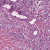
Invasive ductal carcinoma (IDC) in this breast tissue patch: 1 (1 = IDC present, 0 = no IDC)